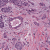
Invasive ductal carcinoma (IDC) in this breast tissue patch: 1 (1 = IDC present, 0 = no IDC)